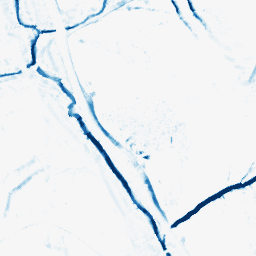
Category: morphological
Decomposition family: morphological_diamond
Decomposition parameters: operation: closing
radius: 5
Upsampling method: lanczos
Upsampling parameters: scale: 8
Upsampling scale: 8